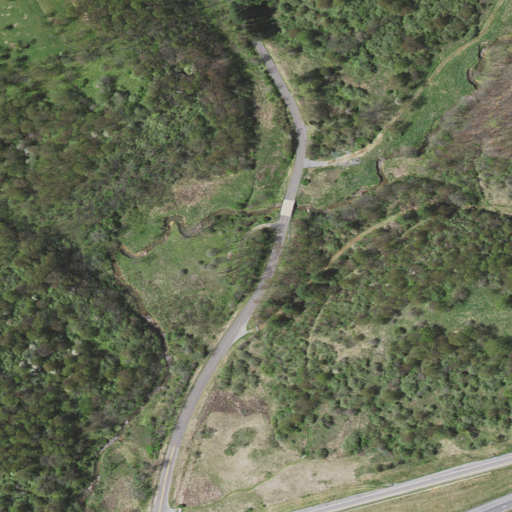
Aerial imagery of valley in Virginia named Davis Valley containing deciduous forest, pasture, woody wetlands, open development, low intensity development, and mixed forest